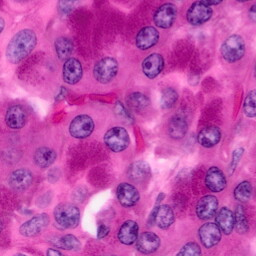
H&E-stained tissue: Pancreatic